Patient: sex F, age 46
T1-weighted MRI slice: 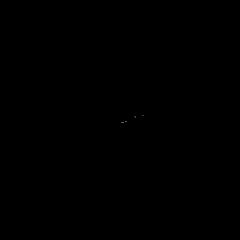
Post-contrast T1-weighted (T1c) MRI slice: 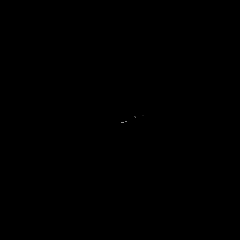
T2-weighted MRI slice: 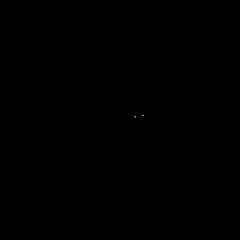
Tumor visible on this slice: no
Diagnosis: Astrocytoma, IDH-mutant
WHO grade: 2